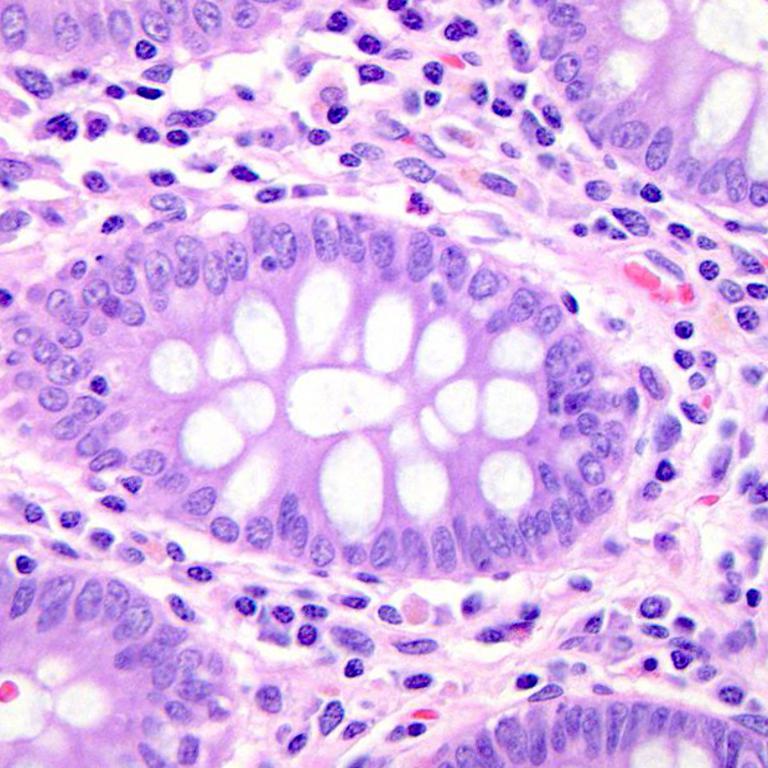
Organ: colon
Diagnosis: benign